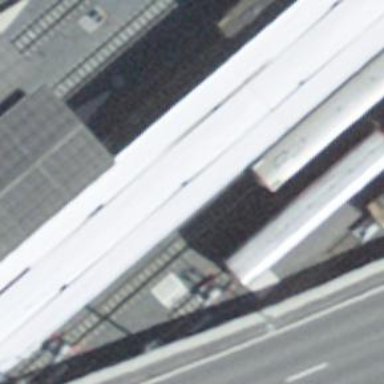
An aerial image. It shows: Railway stop with public transport stop position.